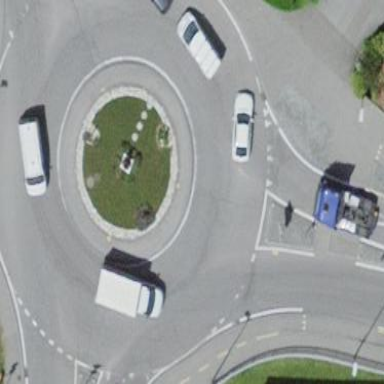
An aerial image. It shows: Secondary road made of asphalt leading to roundabout.